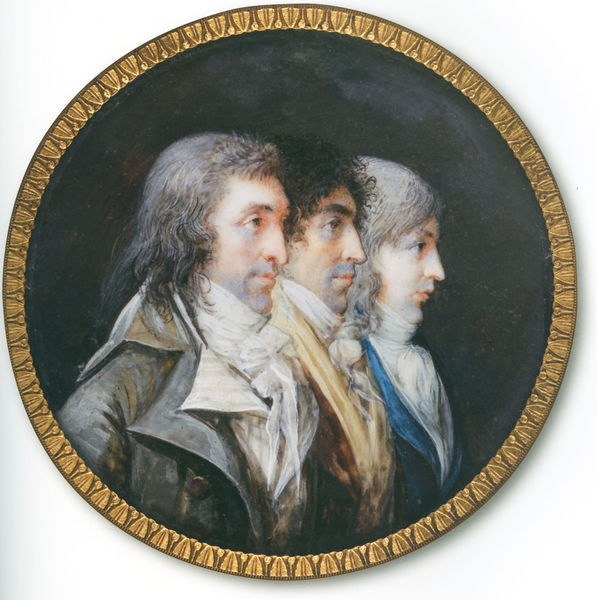
Titel: Profils superposés de Patrick, Stanislas et Gabriel Ferrière
Institution: Bordeaux, Musée des Arts Décoratifs,inv.2007.5.28.
Schlagwörter: blau, gelb, braun, grau, männer, nase, profil, schwarz, schal, tuch, anzug, jacke, profile, augen, kleidung, kragen, rahmen, hals, portrait, porträt, gold, haare, tücher, drei, locken, rund, nasen, halstuch, edel, jacken, rasiert, brüder, blaue, freunde, halstücher